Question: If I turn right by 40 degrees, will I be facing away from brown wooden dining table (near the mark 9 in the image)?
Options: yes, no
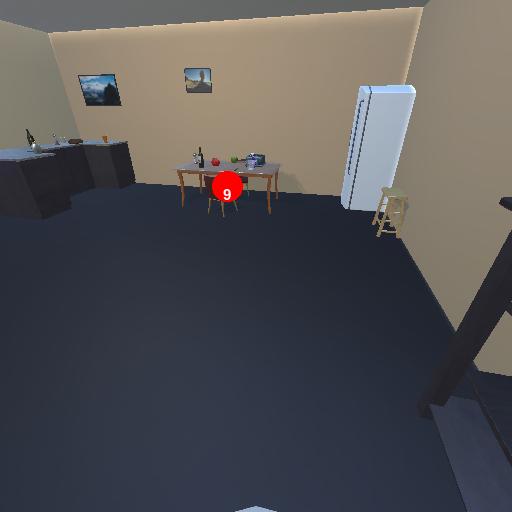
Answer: yes